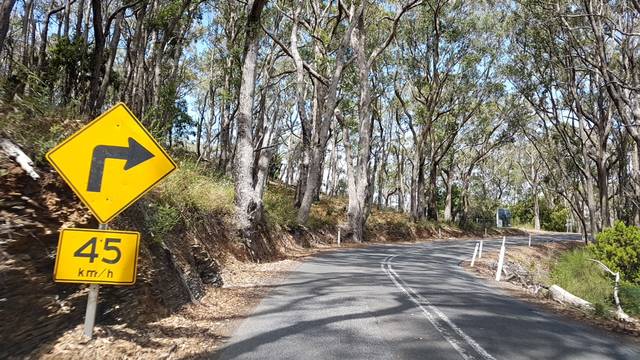
Region: Australia
Coordinates: -34.968, 138.713